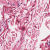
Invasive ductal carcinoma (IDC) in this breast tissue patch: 0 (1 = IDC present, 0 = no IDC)